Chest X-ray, AP view. Patient: 26 years old, sex F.
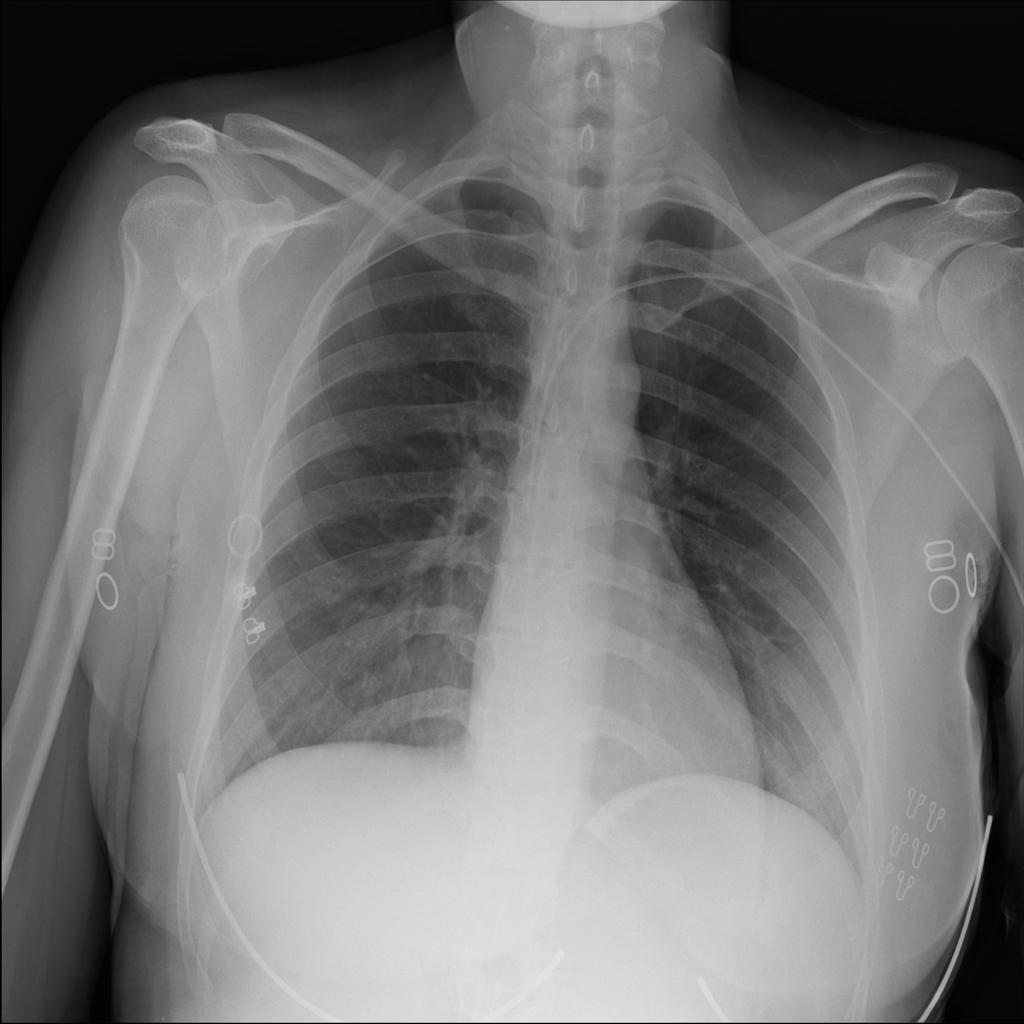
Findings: No Finding